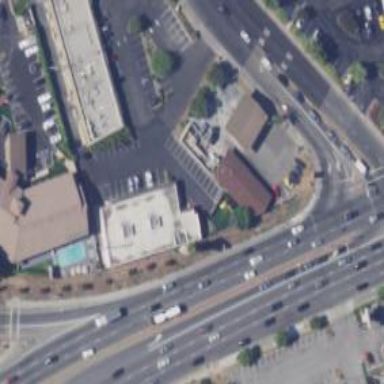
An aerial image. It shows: Convenience shop.